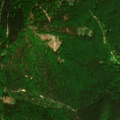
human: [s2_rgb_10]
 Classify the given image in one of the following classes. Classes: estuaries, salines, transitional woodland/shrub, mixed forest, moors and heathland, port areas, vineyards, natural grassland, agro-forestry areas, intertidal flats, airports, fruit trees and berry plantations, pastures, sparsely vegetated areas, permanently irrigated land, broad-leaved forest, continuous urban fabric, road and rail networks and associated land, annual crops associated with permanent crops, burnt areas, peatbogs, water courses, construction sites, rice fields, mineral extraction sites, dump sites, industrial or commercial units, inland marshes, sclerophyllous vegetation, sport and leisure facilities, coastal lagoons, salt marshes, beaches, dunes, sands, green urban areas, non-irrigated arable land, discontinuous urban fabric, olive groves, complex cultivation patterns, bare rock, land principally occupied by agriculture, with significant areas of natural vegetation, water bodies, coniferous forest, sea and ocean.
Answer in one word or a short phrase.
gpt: broad-leaved forest, coniferous forest, mixed forest